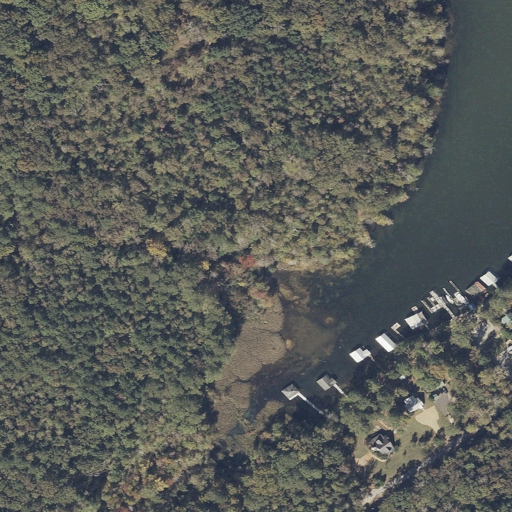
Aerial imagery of valley in Alabama named Fishing Hollow containing deciduous forest, open water, mixed forest, woody wetlands, open development, evergreen forest, pasture, and low intensity development